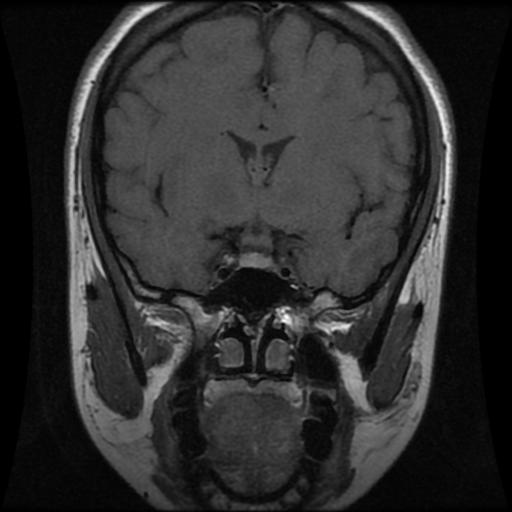
Label: pituitary